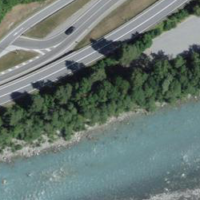
EUNIS habitat code: 15
Species observed at this site:
Clinopodium vulgare